Question: Please refer a table below. Each 'Targeted_Product_Id' has 100 'Recommended_Product_Id''s. I want to select by 'Weighting.' I was trying to achieve it using 'HAVING' but unfortunately failed. Could you please help me construct such query?

Thanks!
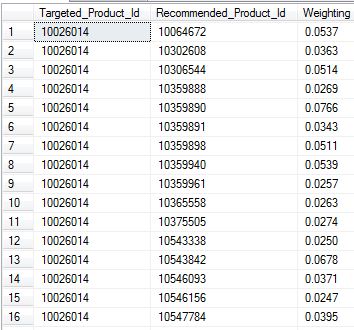
Answer: '''
;WITH RemoveDuplicatesCTE AS
(
SELECT Targeted_Product_Id,
Recommended_Product_Id,
Weighting
ROW_NUMBER() OVER(PARTITION BY Targeted_Product_Id,Recommended_Product_Id ORDER BY Targeted_Product_Id,Recommended_Product_Id) AS rn
FROM Targeted_Product
)
,ProductsCTE AS
(
SELECT Targeted_Product_Id,
Recommended_Product_Id,
Weighting
ROW_NUMBER() OVER(PARTITION BY Targeted_Product_Id ORDER BY Weighting DESC) AS rn
FROM RemoveDuplicatesCTE
WHERE rn = 1
)
SELECT Targeted_Product_Id,
Recommended_Product_Id,
Weighting
FROM ProductsCTE
WHERE rn<=6
ORDER BY Targeted_Product_Id,
rn DESC
'''